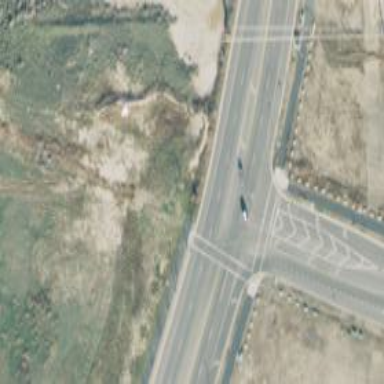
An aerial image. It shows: Crossing on cycleway.